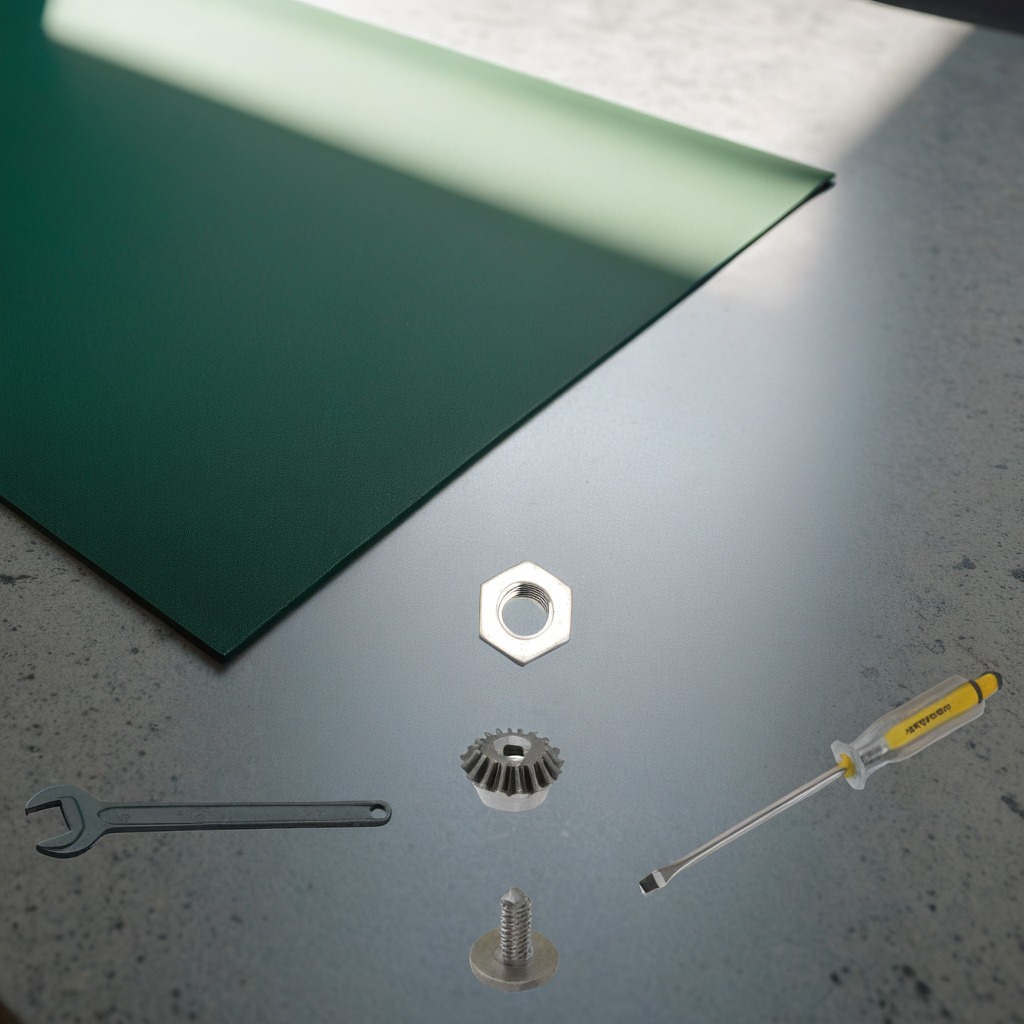
A gear with teeth, a screwdriver, a metal nut, and a wrench are lying on the clean granite tabletop beneath the green rubber mat inside a workshop under bright overhead lighting crisp shadows high clarity worn but beneath the mat.